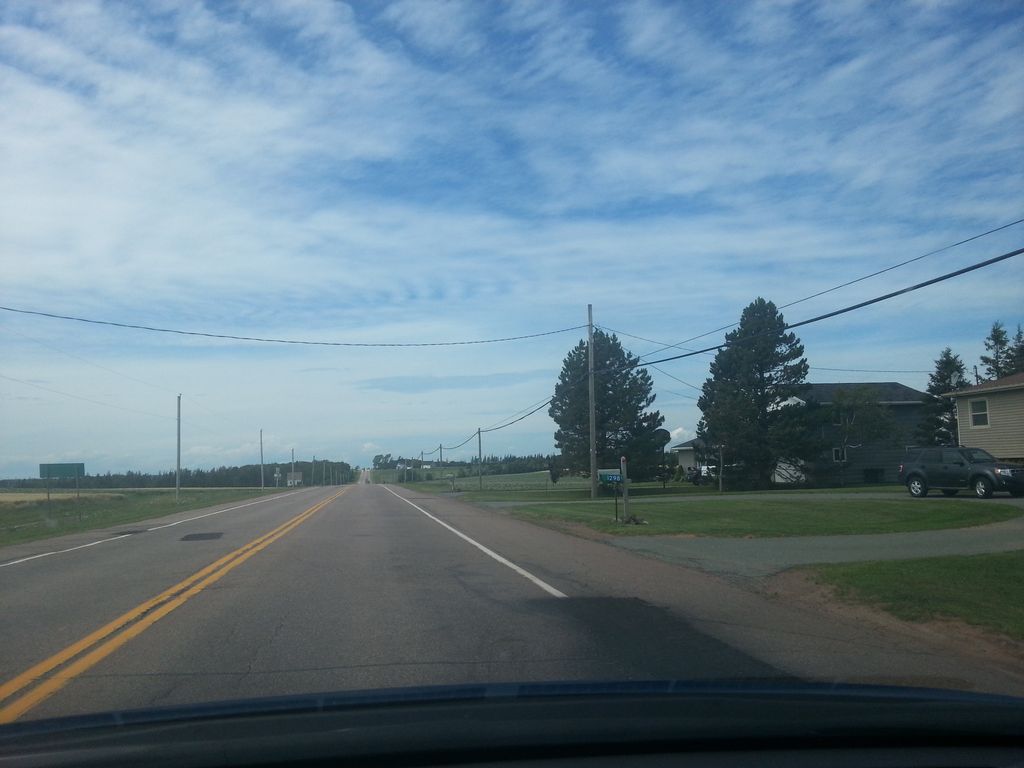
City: charlottetown